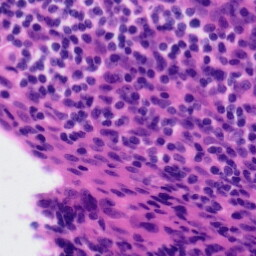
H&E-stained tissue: Tonsil